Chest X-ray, AP view. Patient: 65 years old, sex M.
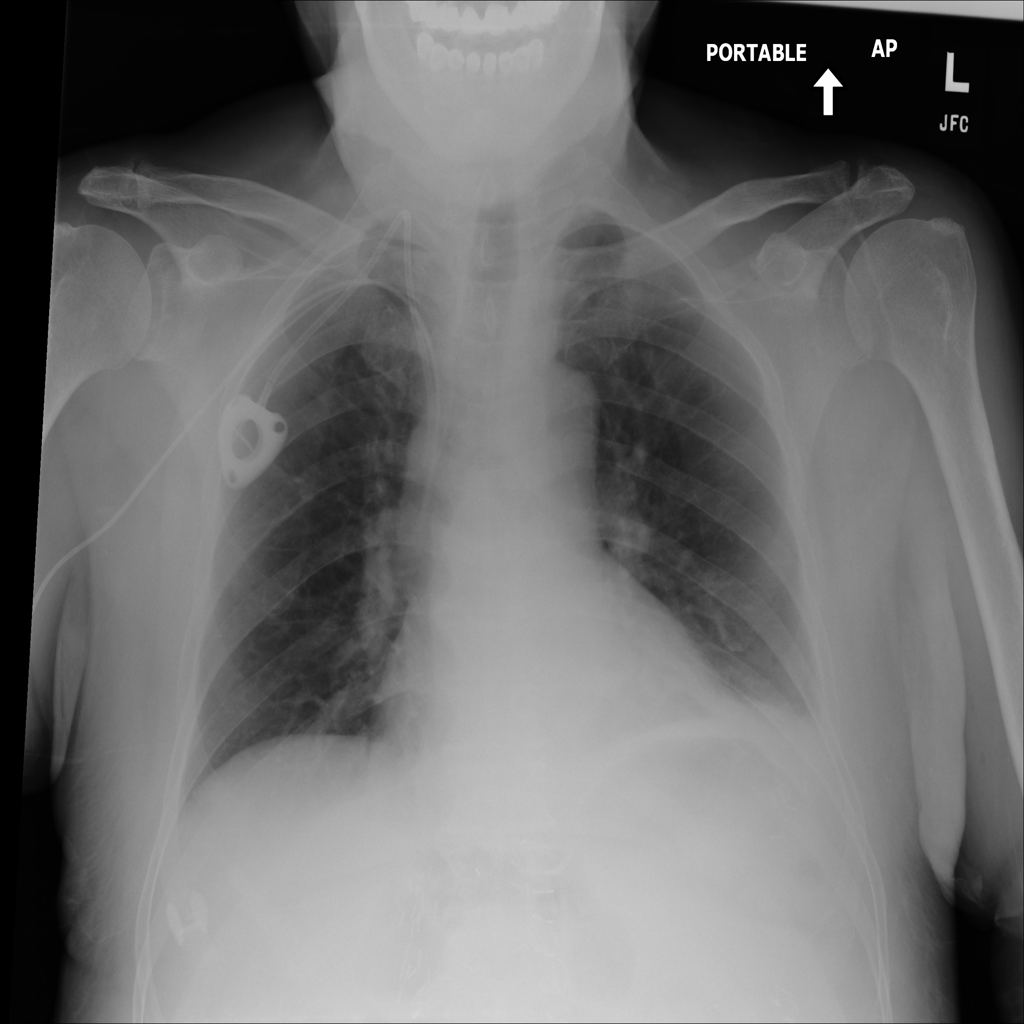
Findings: Atelectasis, Effusion